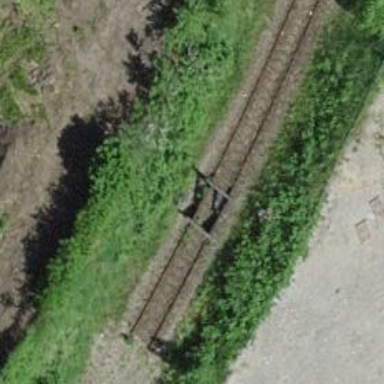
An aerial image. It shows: Railway buffer stop.